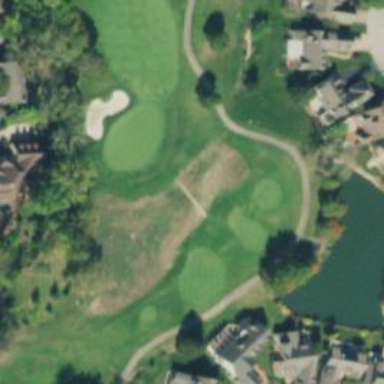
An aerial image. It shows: Golf hole.